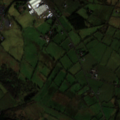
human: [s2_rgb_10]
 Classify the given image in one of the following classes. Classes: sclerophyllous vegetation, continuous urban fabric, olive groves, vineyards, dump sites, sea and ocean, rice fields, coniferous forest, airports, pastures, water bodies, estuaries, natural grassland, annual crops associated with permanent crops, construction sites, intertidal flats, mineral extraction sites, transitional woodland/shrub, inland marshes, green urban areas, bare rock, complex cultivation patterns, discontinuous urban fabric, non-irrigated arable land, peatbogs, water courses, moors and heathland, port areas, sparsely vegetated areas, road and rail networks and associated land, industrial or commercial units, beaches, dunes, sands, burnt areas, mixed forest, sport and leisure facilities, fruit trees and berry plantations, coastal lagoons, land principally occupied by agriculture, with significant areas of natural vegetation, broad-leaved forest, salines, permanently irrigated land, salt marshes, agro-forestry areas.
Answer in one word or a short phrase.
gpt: discontinuous urban fabric, pastures, land principally occupied by agriculture, with significant areas of natural vegetation